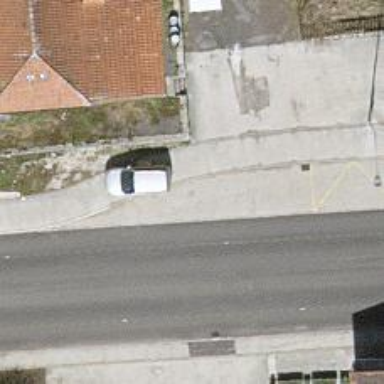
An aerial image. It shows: Bus stop with platform for public transport.